Question: Count the number of objects in the diagram.
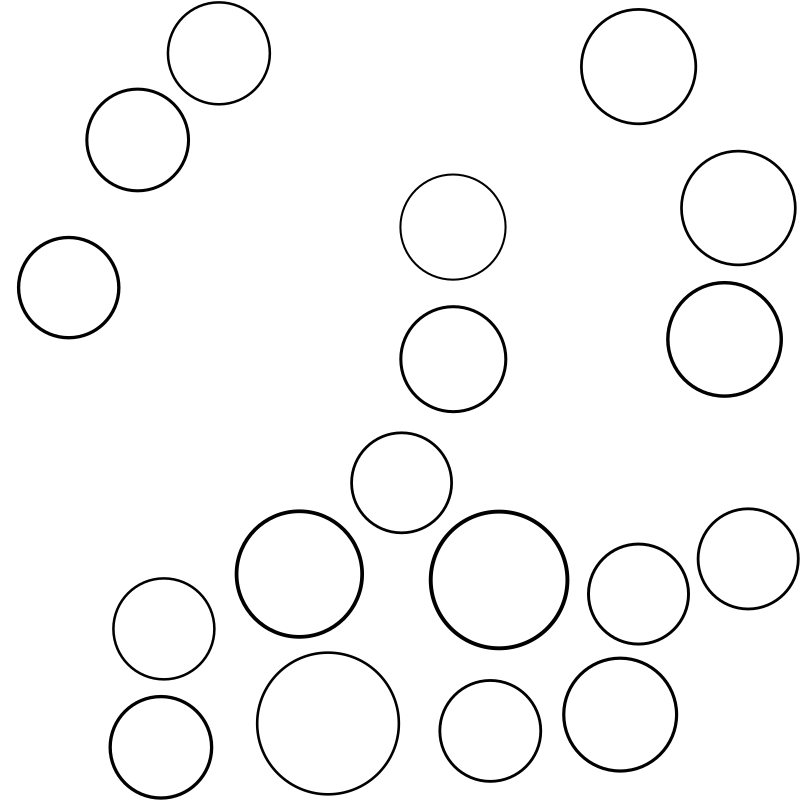
Answer: 18